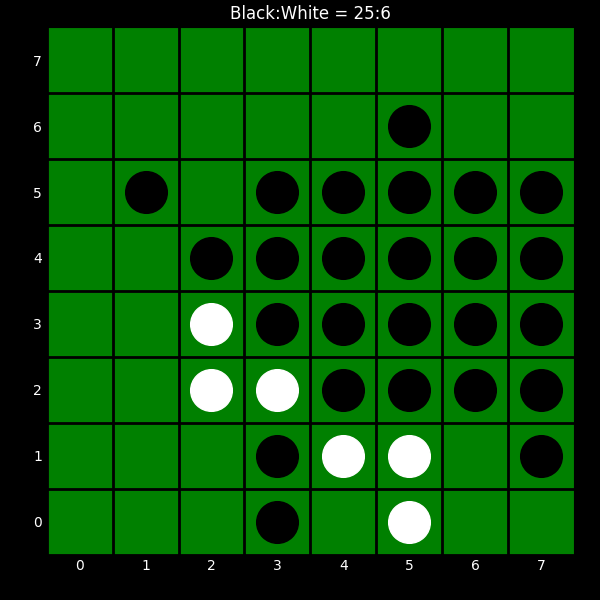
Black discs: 25
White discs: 6